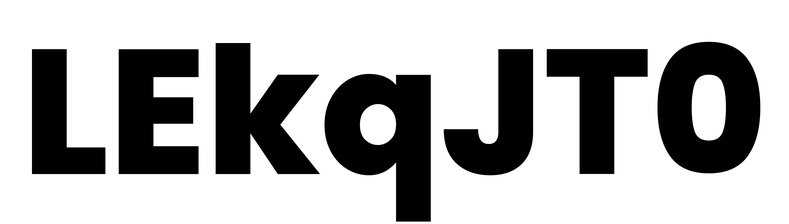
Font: Poppins-ExtraBold